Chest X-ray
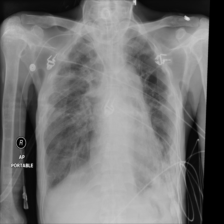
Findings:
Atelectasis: negative
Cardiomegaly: negative
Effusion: negative
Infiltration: negative
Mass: negative
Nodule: negative
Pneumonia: negative
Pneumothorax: positive
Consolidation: positive
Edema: negative
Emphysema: negative
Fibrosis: positive
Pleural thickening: negative
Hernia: negative